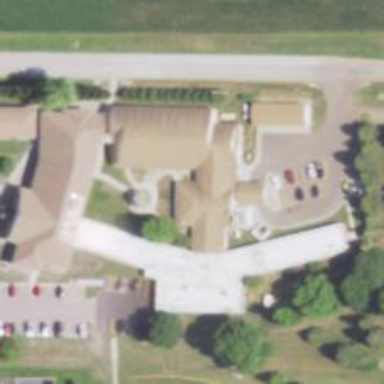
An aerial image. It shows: Nursing home.